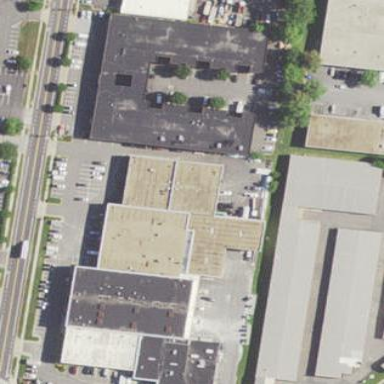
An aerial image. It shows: Commercial building.